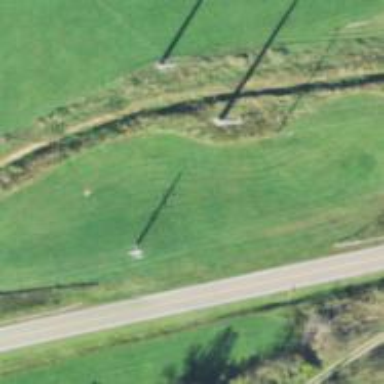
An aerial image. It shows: Power pole.